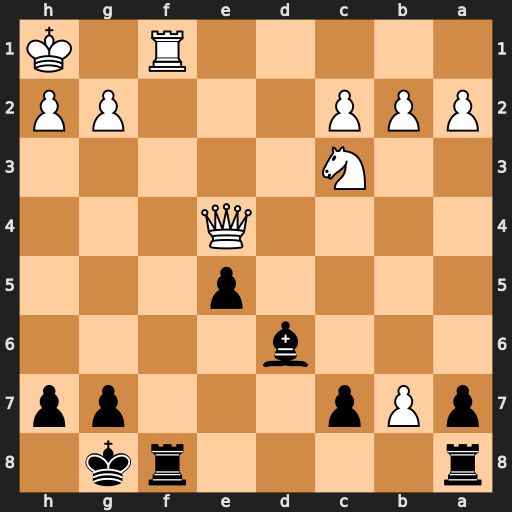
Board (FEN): r4rk1/pPp3pp/3b4/4p3/4Q3/2N5/PPP3PP/5R1K
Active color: b
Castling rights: -
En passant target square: -
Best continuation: Rxf1#